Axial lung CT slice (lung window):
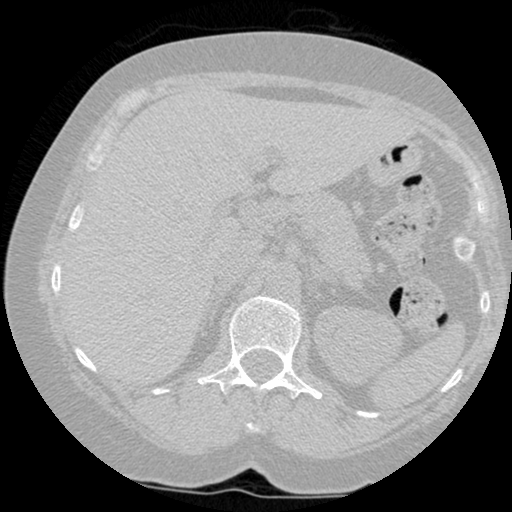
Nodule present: no